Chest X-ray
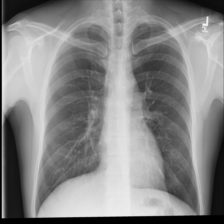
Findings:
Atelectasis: negative
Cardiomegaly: negative
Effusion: negative
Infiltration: negative
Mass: negative
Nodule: negative
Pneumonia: negative
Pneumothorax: negative
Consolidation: negative
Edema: negative
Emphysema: negative
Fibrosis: negative
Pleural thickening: negative
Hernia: negative